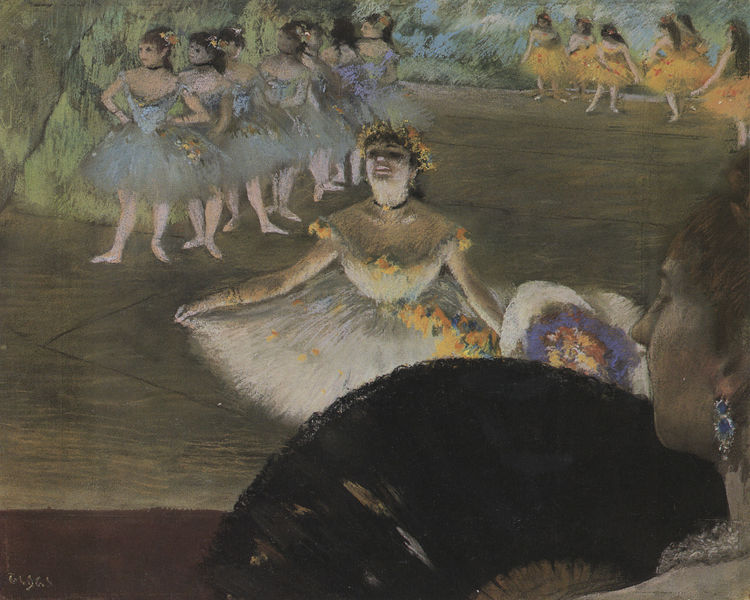
Titel: Tänzerin mit einem Blumenstrauß, aus einer Loge gesehen
Künstler: Edgar Degas
Standort: Providence (Rhode Island)
Institution: Rhode Island School of Design / Museum of Art
Schlagwörter: blau, dunkel, gemälde, gruppe, schatten, weiß, frauen, gelb, grün, impressionismus, menschen, mädchen, blumen, braun, degas, edgar degas, frankreich, frau, grau, hintergrund, kleid, kleider, kreide, licht, ohr, ohrring, orange, paris, pastell, profil, renoir, schmuck, schwarz, blick, blüten, dame, rot, expressionismus, fächer, gesellschaft, rock, tanz, gesicht, kleidung, kragen, innenraum, signatur, spiegel, öl, pose, aufführung, bühne, musik, oper, publikum, tanzen, theater, tänzerin, tänzerinnen, schulter, genre, beine, hellblau, füße, düster, perspektive, balett, ballerina, ballet, ballett, halsband, parkett, spitzenschuhe, tanzsaal, tutu, tüll, tütü, zuschauer, afrika, kette, modern, platz, auftritt, ballettschuhe, beleuchtung, bühnenbild, edgar, loge, saal, französisch, monet, manet, tiefe, gestalt, betrachter, blumenstrauss, fecher, zuschauerin, strümpfe, künstler, reihe, haarkranz, kranz, halbprofil, elend, ohring, blumenkranz, knicks, verbeugen, verbeugung, königin, ohrschmuck, ensemble, tänzer, ritual, applaus, pisarro, komplementärfarben, luxus, ureinwohner, lumen, schulterblick, verneigung, traditionell, en garde, ballettensemble, ballettstück, solo, tünzer, tütüs, tanzschritte, tanze, prima ballerina, corps de ballet, licht-schatten, schöhnheit, lb, theatergraben, fäscher, ballettkleider, tenzen, eldle frau, ballett-truppe, damen